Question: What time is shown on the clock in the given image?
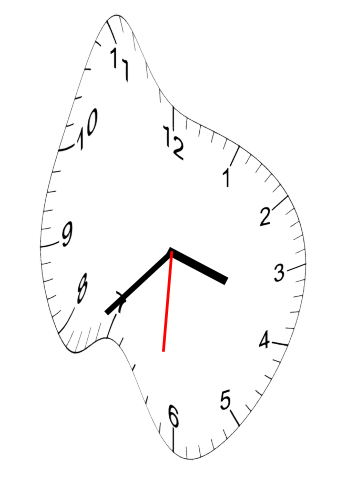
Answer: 03:37:31